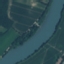
Land use / land cover: River